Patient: sex F, age 63
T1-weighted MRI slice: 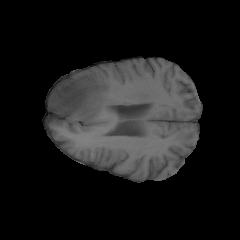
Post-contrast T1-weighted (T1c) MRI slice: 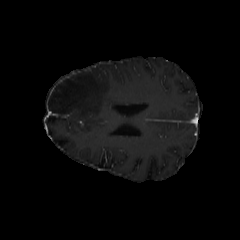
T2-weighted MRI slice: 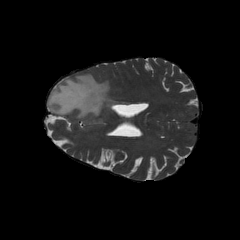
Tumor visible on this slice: yes
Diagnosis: Glioblastoma, IDH-wildtype
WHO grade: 4